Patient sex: M
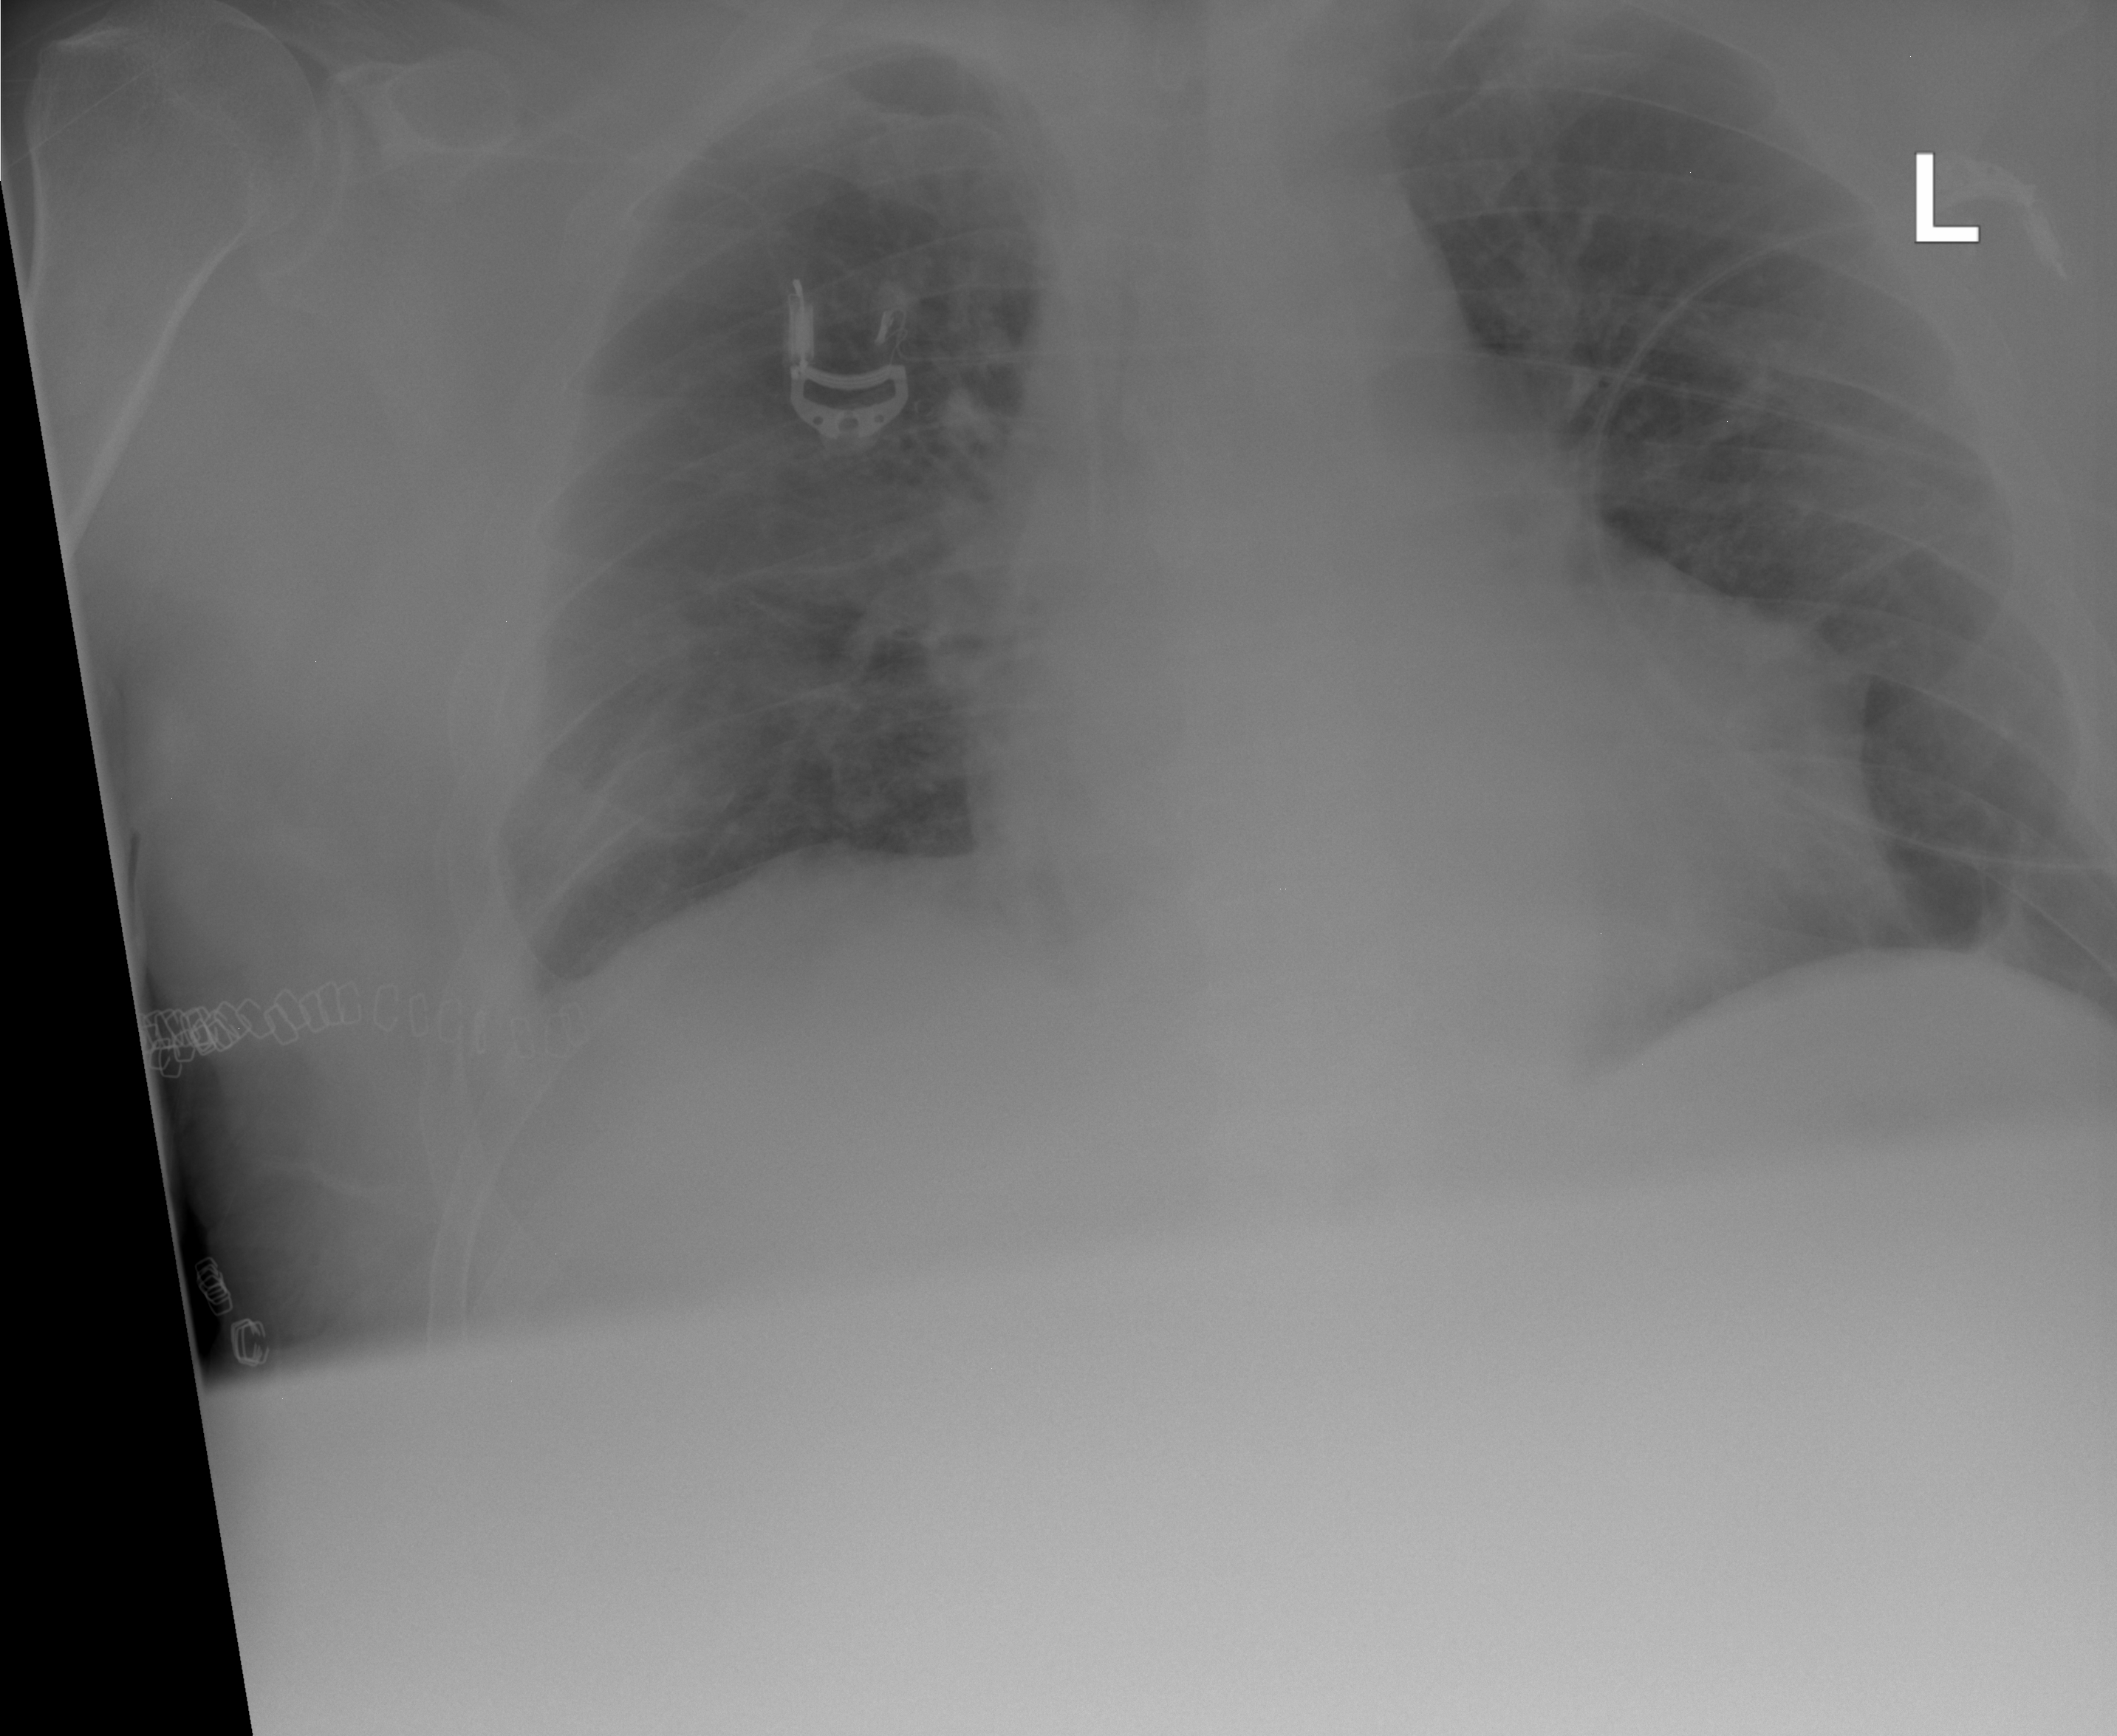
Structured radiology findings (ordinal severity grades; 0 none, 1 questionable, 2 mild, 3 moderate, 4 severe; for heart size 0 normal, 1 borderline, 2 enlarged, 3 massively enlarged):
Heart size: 2
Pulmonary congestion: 0
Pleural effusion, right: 0
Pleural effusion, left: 0
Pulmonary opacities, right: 0
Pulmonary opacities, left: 0
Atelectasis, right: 1
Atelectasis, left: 1